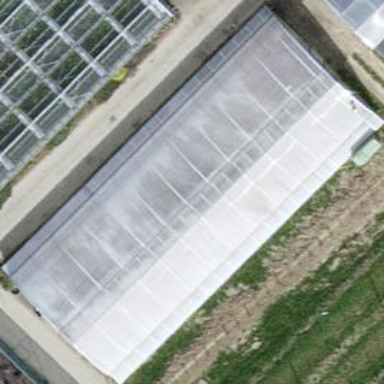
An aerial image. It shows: Greenhouse.